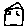
Label: house